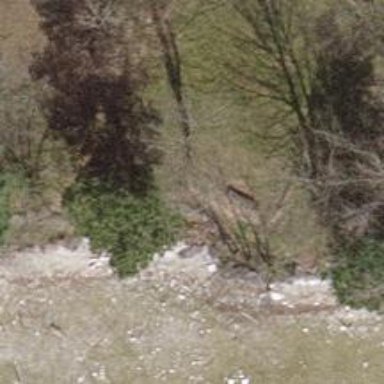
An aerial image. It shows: Bench.